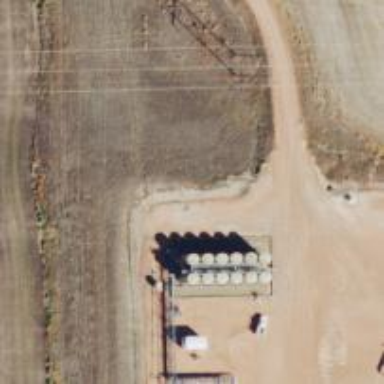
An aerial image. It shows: Storage tank with man-made structure.